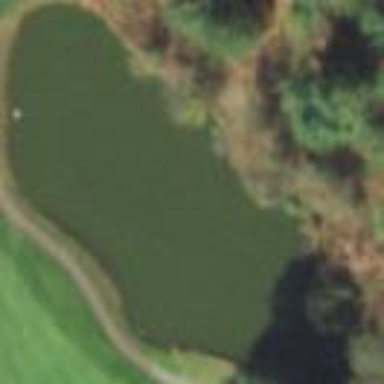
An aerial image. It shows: Water hazard on golf course. The hazard is natural water feature.